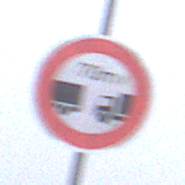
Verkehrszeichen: VerbotUnterschreitenMindestabstand
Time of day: MorningAfternoon
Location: Outdoor (RoadRail)
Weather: Overcast
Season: NotSpecified
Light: Natural